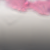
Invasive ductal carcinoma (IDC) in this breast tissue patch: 0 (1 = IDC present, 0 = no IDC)